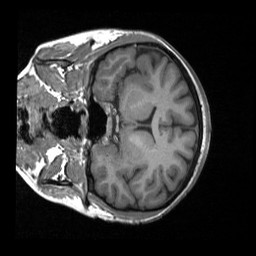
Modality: T1w
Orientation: coronal
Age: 32
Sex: female
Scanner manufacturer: siemens
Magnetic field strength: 3 T
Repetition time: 1.9 s
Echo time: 0.00226 s